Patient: sex M, age 46
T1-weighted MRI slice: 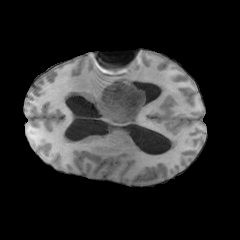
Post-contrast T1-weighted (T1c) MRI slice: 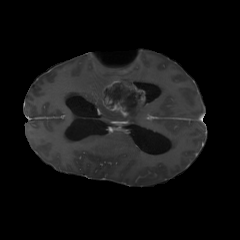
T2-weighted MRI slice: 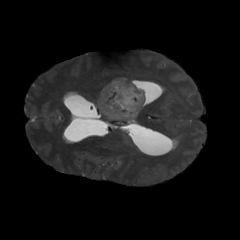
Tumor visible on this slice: yes
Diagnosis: Glioblastoma, IDH-wildtype
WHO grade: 4